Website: crate-barrel
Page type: payment
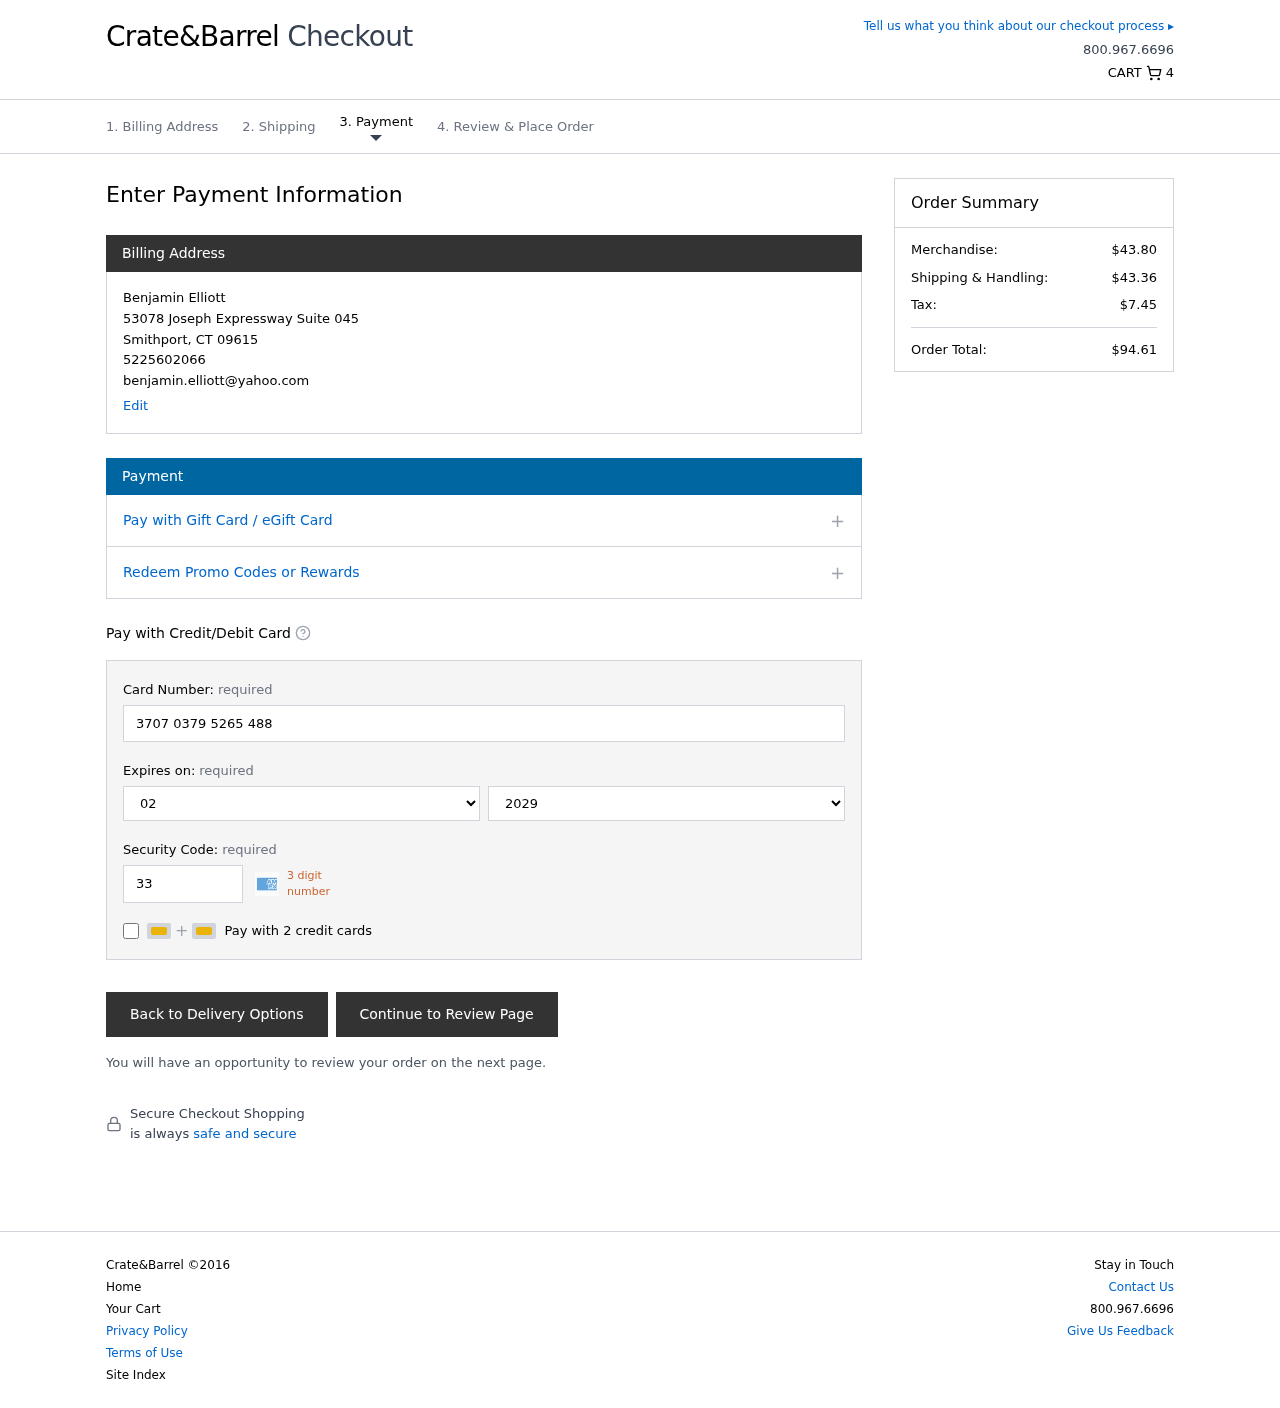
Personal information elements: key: PII_CARD_CVV
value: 3339
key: PII_CARD_EXPIRY_MONTH
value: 02
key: PII_CARD_EXPIRY_YEAR
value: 29
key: PII_CARD_NUMBER
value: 3707 0379 5265 488
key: PII_CITY
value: Smithport
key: PII_EMAIL
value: benjamin.elliott@yahoo.com
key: PII_FULLNAME
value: Benjamin Elliott
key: PII_PHONE
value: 5225602066
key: PII_POSTCODE
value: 09615
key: PII_STATE_ABBR
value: CT
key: PII_STREET
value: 53078 Joseph Expressway Suite 045
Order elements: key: ORDER_NUM_ITEMS
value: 4
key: ORDER_SUBTOTAL
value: $43.80
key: ORDER_SHIPPING_COST
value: $43.36
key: ORDER_TAX
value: $7.45
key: ORDER_TOTAL
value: $94.61